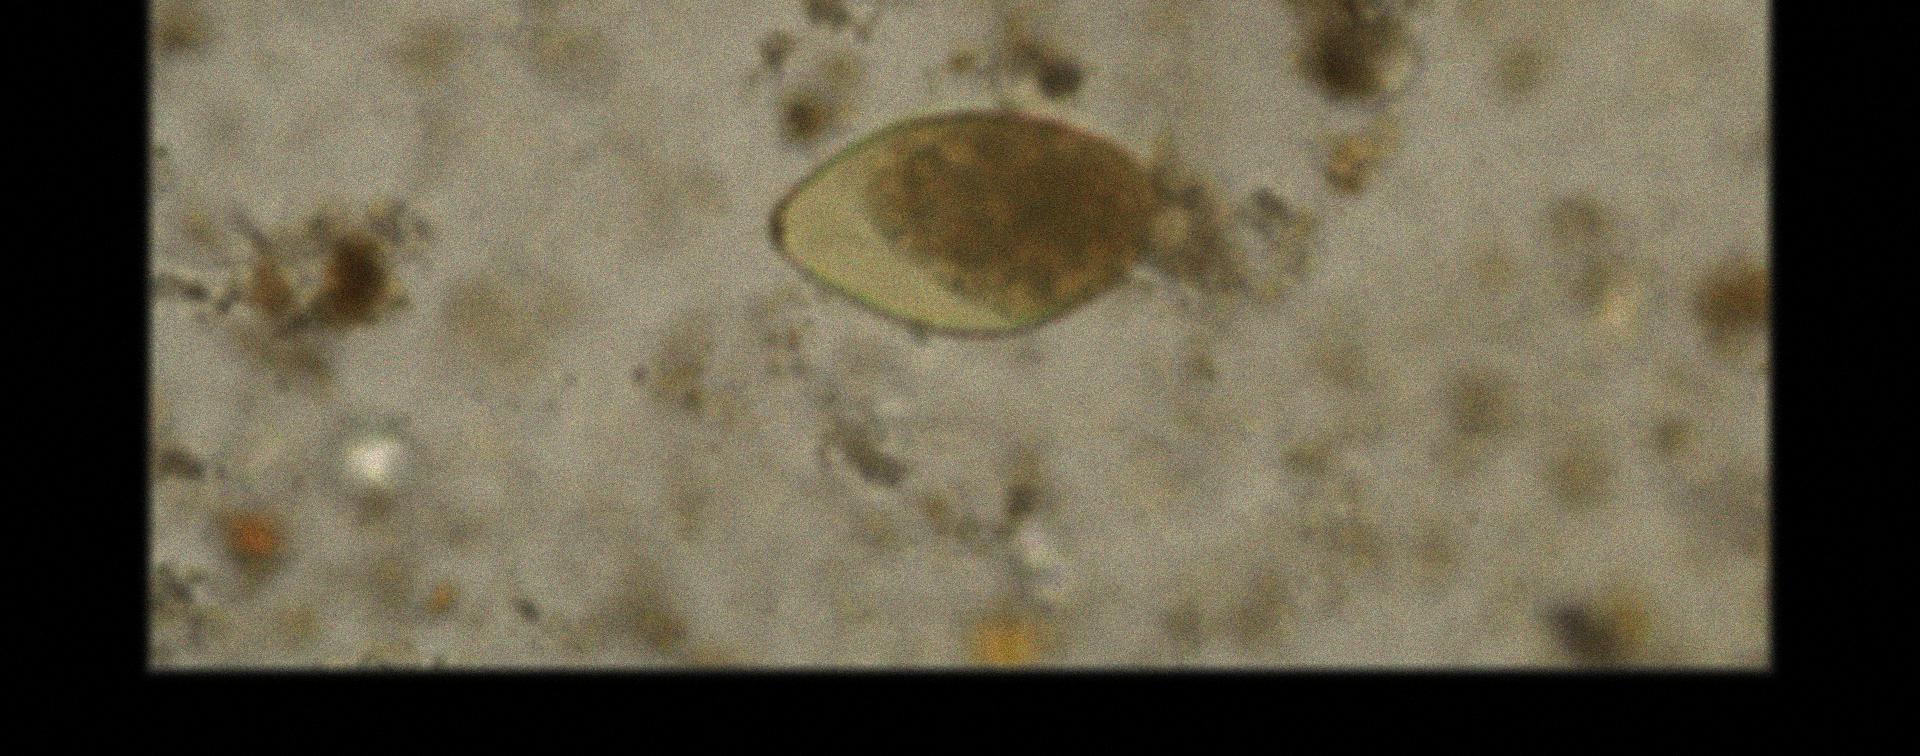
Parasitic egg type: Fasciolopsis buski